Here is the raw acceleration-versus-time signal recorded on a bearing housing. Based on the visible evidence, which condition applies: normal, inner_race, outer_race, ball?
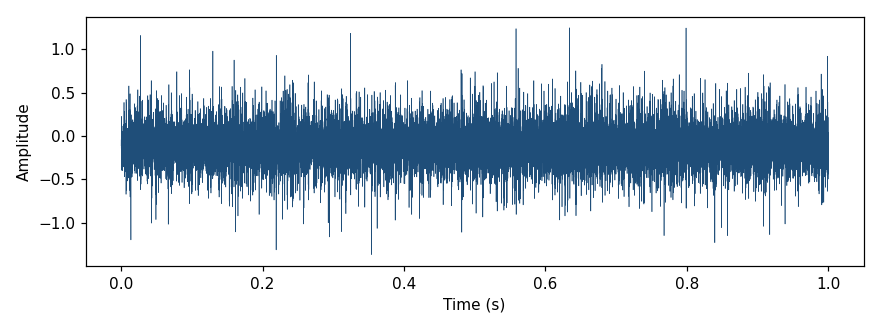
Answer: inner_race